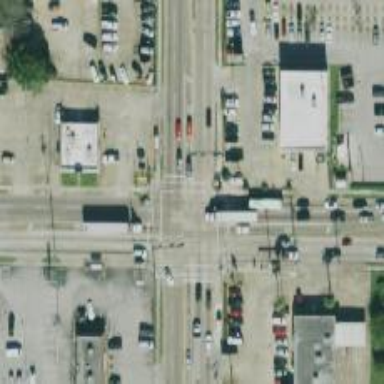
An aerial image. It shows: Crossing with line markings on the road.